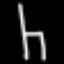
Label: chair